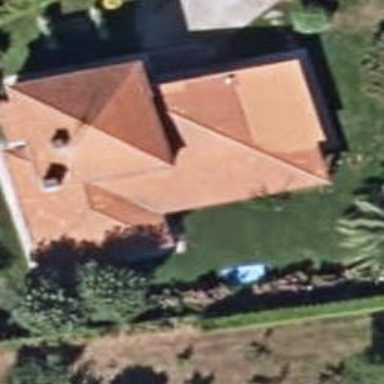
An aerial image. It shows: Simple house.